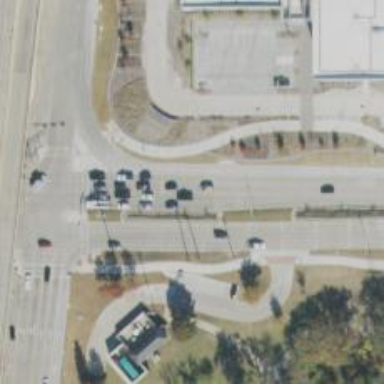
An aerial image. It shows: Secondary road with separate sidewalk.